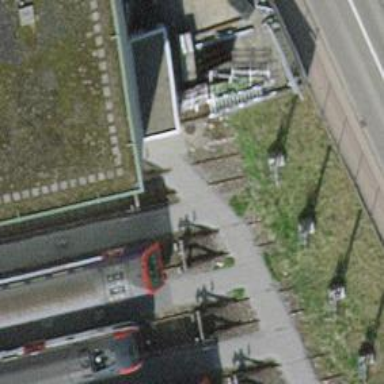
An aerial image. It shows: Railway buffer stop.